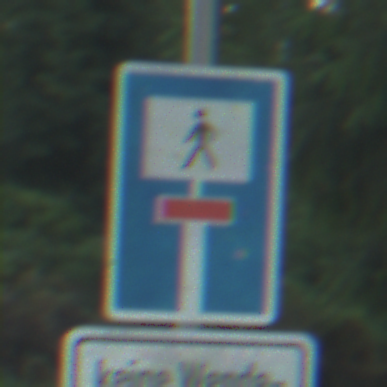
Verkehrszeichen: SackgasseFussgaengerDurchlaessig
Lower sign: HinweisGeaenderteVorfahrtVerkehrsfuehrungVerkehrsregelung3
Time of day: SunriseSunset
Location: Outdoor (Suburban)
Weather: PartlyCloudy
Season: NotSpecified
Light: Natural